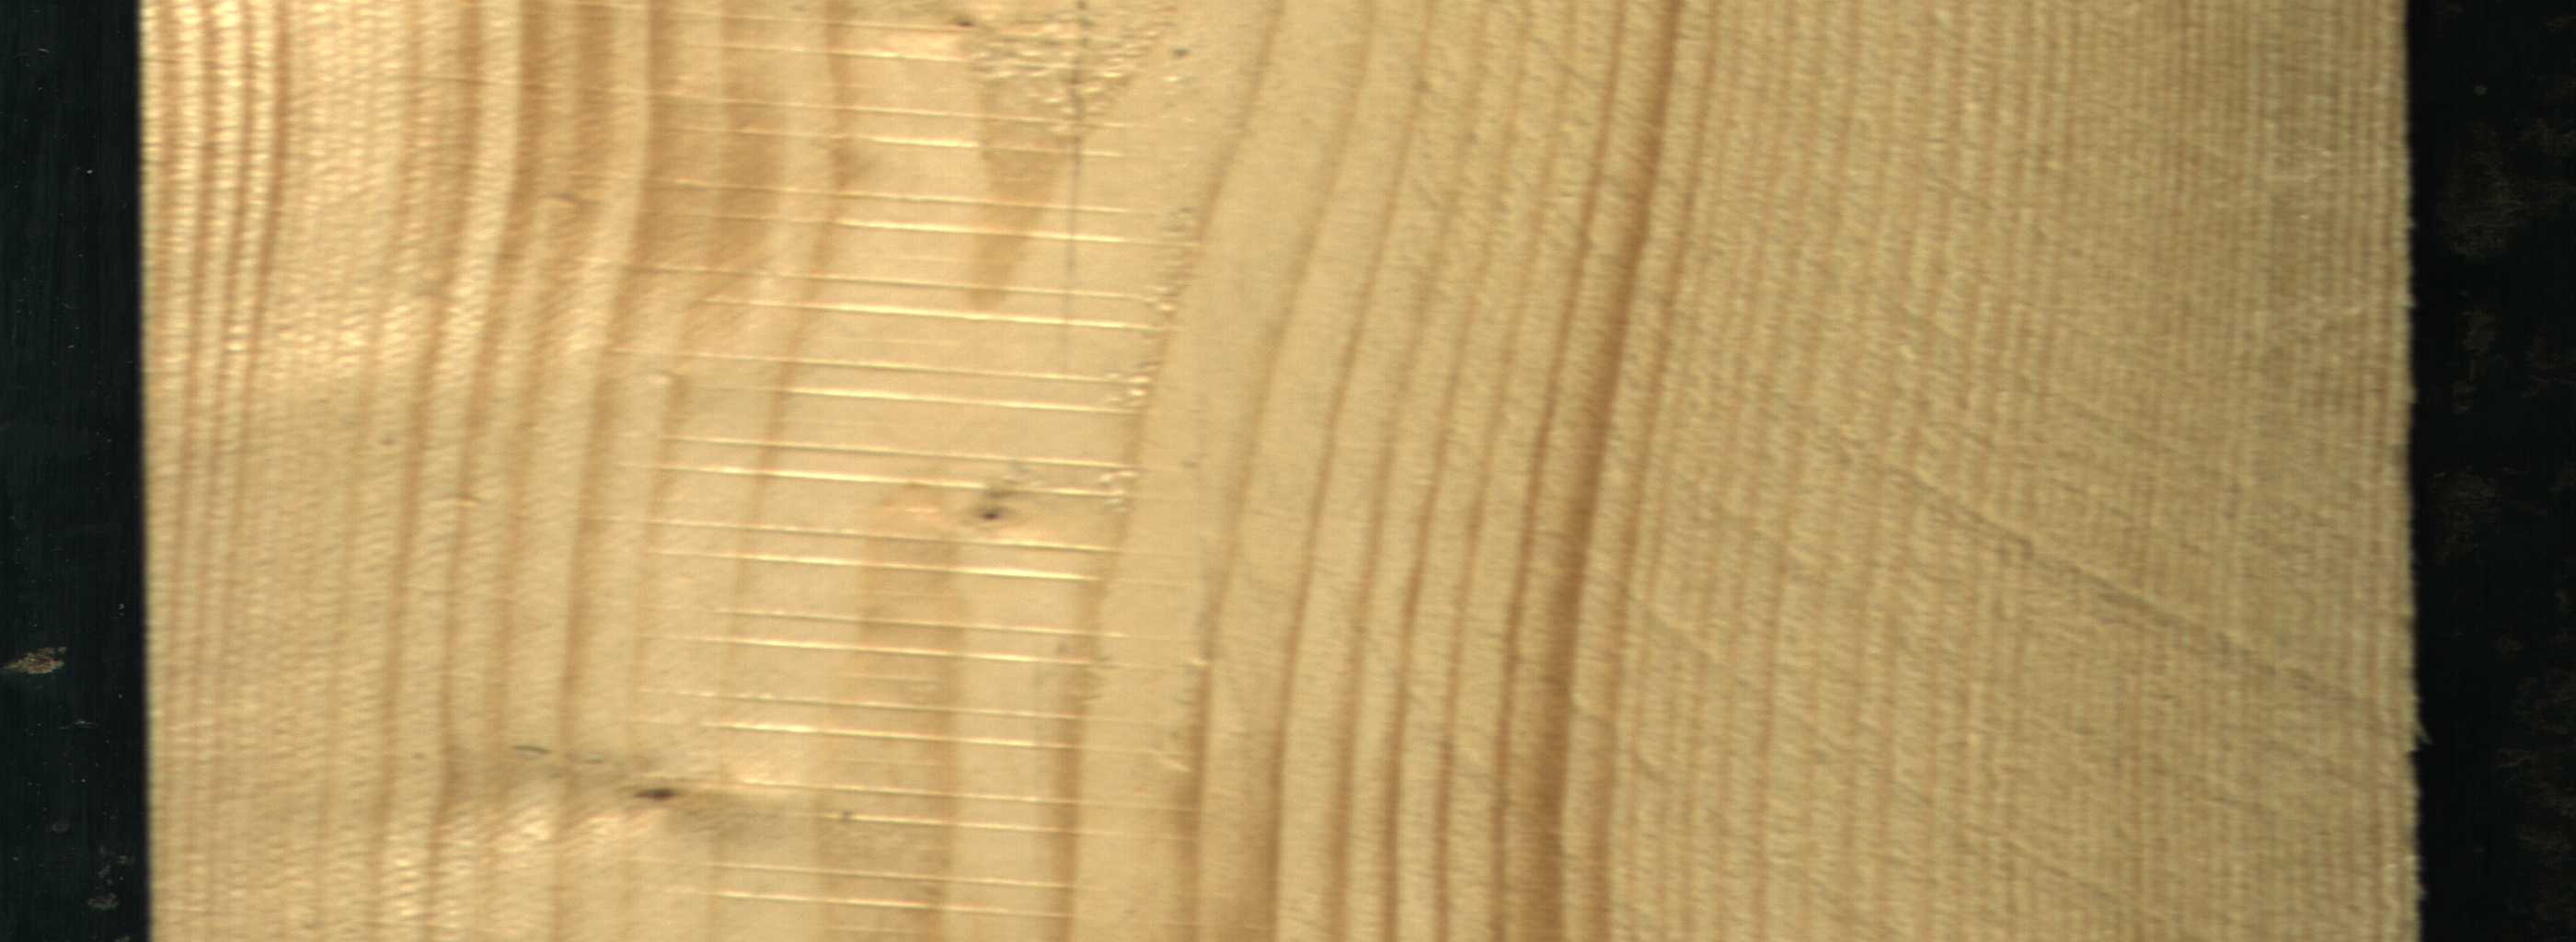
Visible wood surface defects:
Live_Knot
Live_Knot